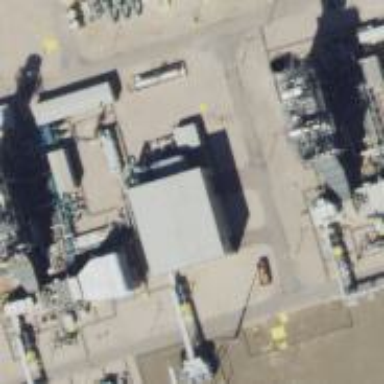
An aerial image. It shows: Gas turbine generator powered by gas.